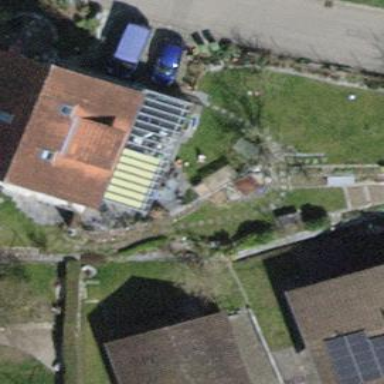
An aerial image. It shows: Group of garages.